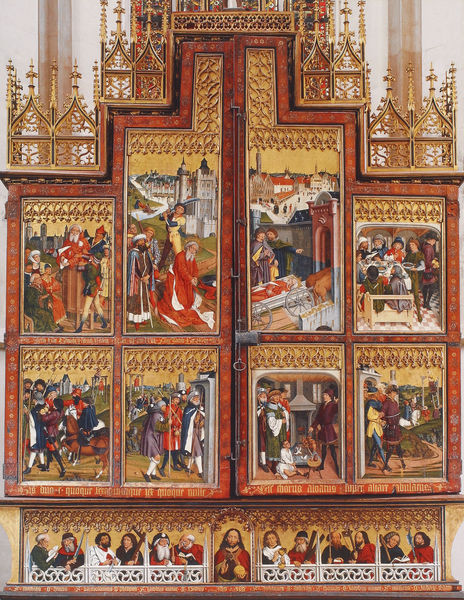
Titel: Rothenburg o.d. Tauber, Stadtpfarrkirche St. Jakob, Hochaltar
Standort: Rothenburg, Jakobskirche (EU - D - Sachsen-Anhalt)
Schlagwörter: blau, flügel, gelb, grün, menschen, stadt, bunt, holz, männer, tisch, tür, rot, schloss, ornament, teller, kirche, gold, gotik, kamin, pferd, reiter, engel, bilder, lila, church, king, men, oil, people, red, religious, soldier, soldiers, swords, white, women, essen, black, golden, green, painting, decorative, pictures, tapestry, geschlossen, burg, bürger, altar, hochaltar, beerdigung, jesus, horses, mittelalter, death, heilige, jünger, frame, castle, battle, saint, szenen, cross, purpur, dead, door, frames, fence, town, krippe, geschichten, city, medieval, war, horse, apostel, christ, altartafel, altarretabel, saints, bible, open, triptych, cabinet, passion, scenes, mosaic, praying, icon, holy, catholic, monarchy, kneel, furniture, framed, closet, altar piece, panel, apostles, last supper, alter, closed, panels, disciples, chrsit, shrine, piece, miracles, ikon, altar stadt mittelalter, frams, testry, i blazon, emblazone, emblazon, stations of the cross, atlarpiece, curio, shrone, multi-panel